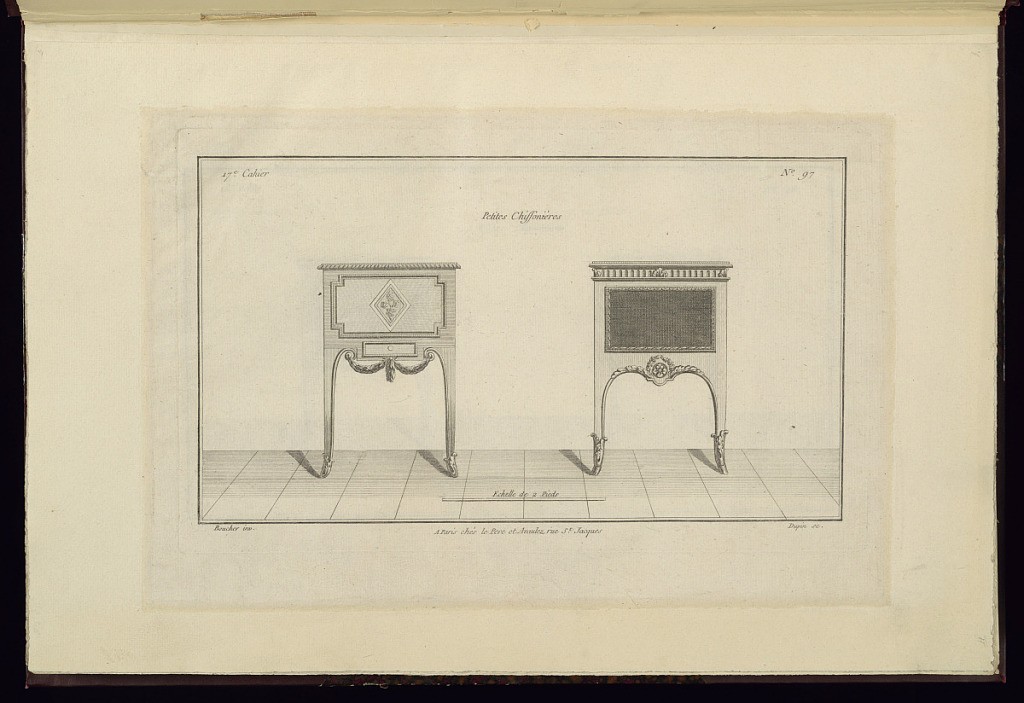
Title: Petites Chiffonières
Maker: Juste-François Boucher, French, 1736 – 1782
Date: ca. 1775
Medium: Engraving on off white laid paper
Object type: Print
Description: Designs for two small sets of drawers, decorated with ornament motifs including ribbon twist, floral relief, garlands, scrolls, acanthus leaves, fluting, lamb tongue, and rosette. The plate is signed.